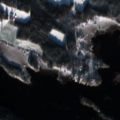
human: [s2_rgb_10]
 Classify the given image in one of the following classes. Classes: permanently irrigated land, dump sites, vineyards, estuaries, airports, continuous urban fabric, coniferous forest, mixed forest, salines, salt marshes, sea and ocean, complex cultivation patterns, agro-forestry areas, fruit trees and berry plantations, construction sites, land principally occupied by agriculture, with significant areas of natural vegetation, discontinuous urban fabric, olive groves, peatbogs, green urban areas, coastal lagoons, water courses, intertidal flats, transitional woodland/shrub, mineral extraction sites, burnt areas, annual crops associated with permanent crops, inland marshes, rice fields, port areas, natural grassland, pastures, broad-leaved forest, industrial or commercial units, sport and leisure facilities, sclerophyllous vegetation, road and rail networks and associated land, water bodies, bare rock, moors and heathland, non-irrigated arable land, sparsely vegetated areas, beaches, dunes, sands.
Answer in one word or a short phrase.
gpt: land principally occupied by agriculture, with significant areas of natural vegetation, broad-leaved forest, mixed forest, transitional woodland/shrub, water bodies